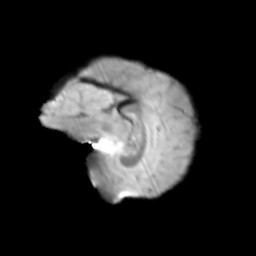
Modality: T2w
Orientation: sagittal
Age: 12
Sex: female
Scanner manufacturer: siemens
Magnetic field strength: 3 T
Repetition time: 3.8 s
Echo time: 0.07 s